Field crop: tomato
Growth stage: 2
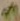
Species: solanum